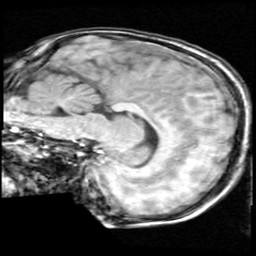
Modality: T1w
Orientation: sagittal
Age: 9
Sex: male
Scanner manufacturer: ge
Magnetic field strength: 1.5 T
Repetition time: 0.03333 s
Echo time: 0.008 s